Aerial crown-view tile of a tropical tree (Barro Colorado Island, Panama), acquired 20250124:
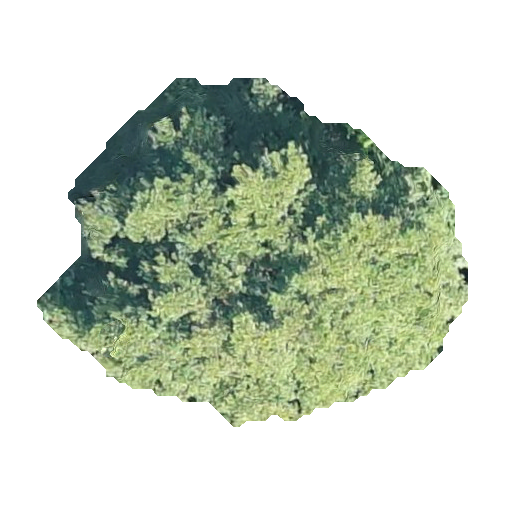
Species: Terminalia amazonia
GBIF accepted scientific name: Terminalia amazonica
Crown area: 155.057 m²